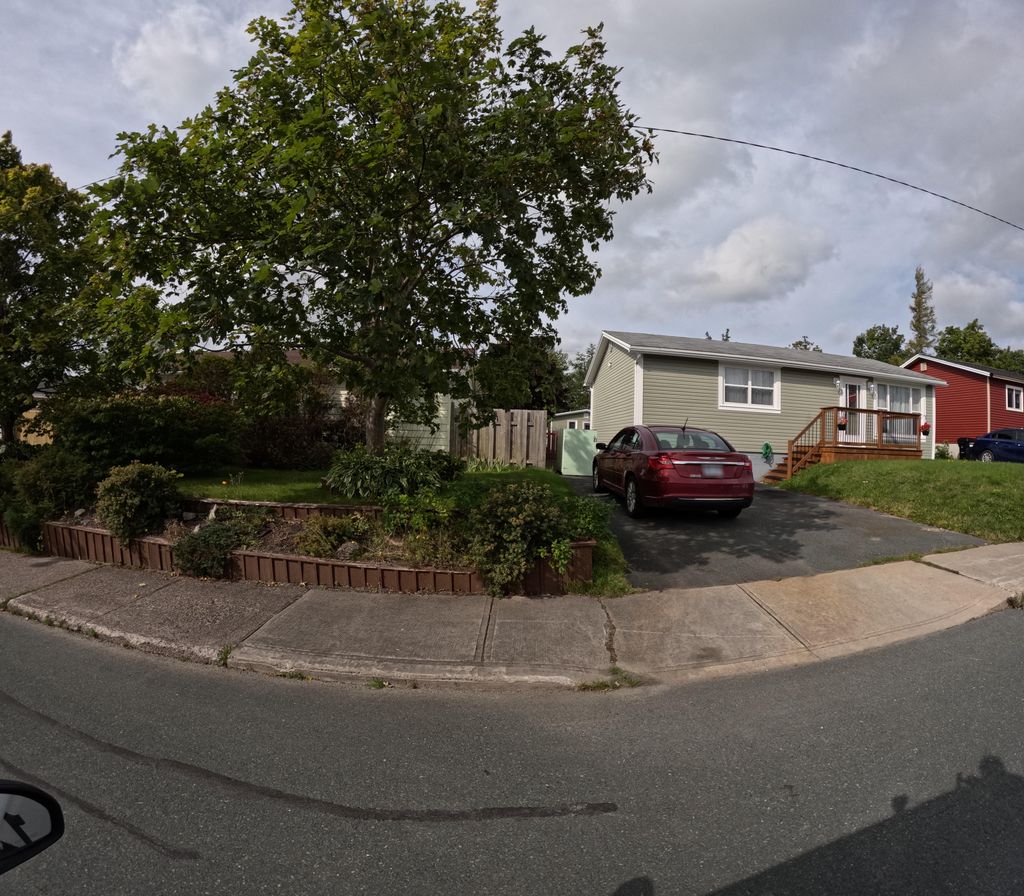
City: st_johns